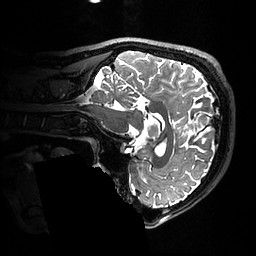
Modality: T2w
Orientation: sagittal
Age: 24
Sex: male
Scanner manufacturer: ge
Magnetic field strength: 3 T
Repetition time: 3.202 s
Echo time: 0.0669 s